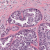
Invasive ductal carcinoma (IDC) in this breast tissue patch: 0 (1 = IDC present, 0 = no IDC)